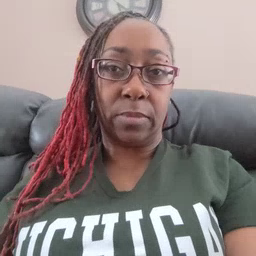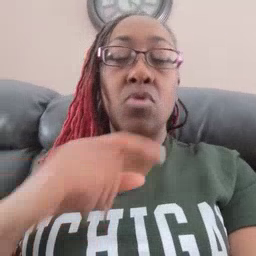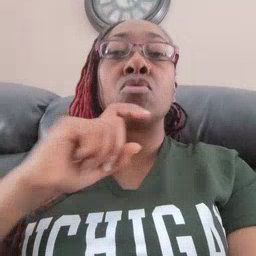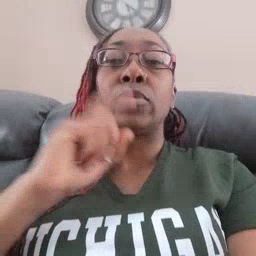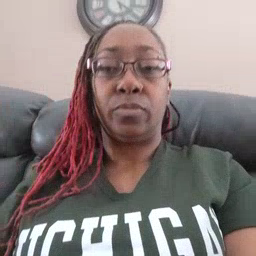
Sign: garbage